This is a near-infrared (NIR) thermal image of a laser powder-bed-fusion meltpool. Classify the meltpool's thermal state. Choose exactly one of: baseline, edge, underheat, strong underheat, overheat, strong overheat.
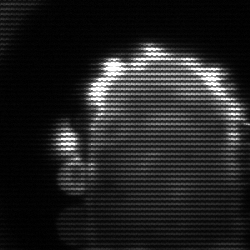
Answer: baseline